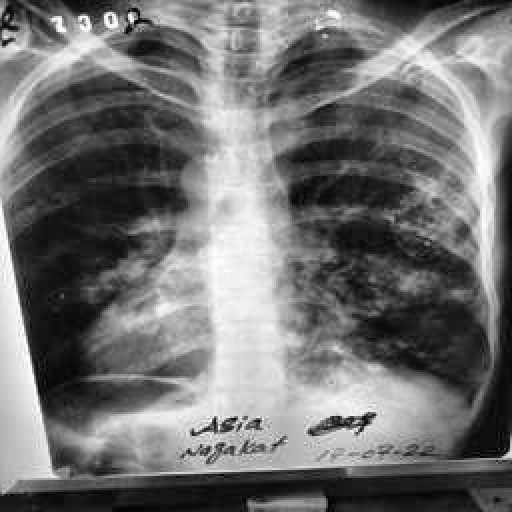
Finding: TUBERCULOSIS